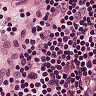
Metastatic tissue present: no